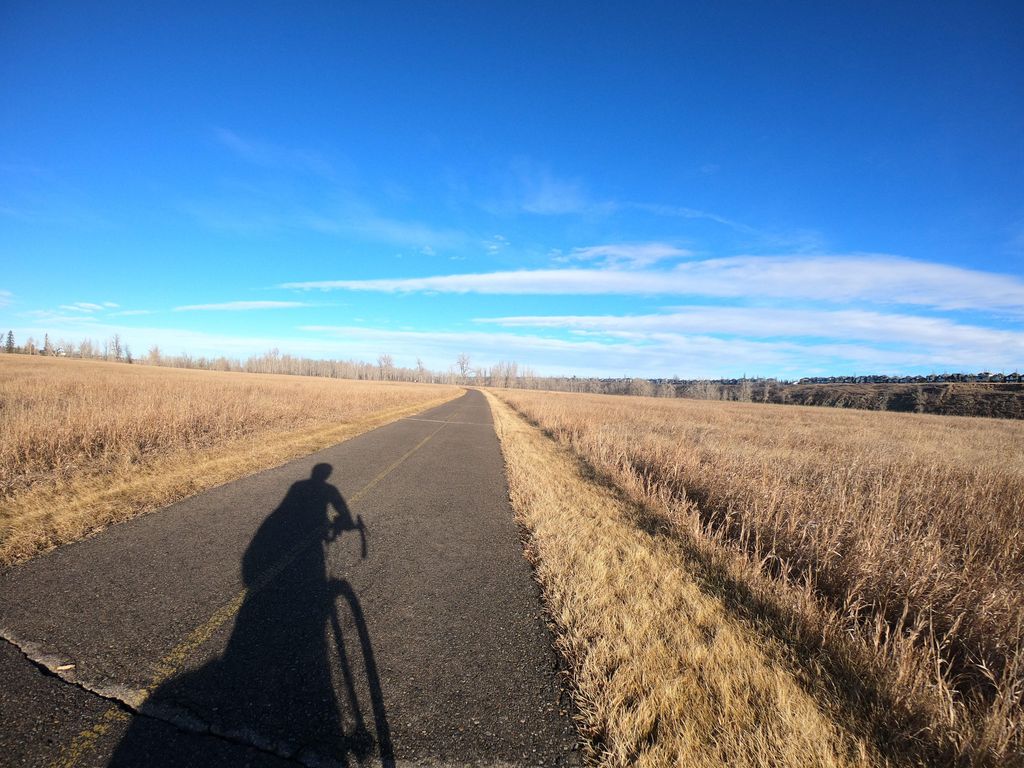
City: calgary